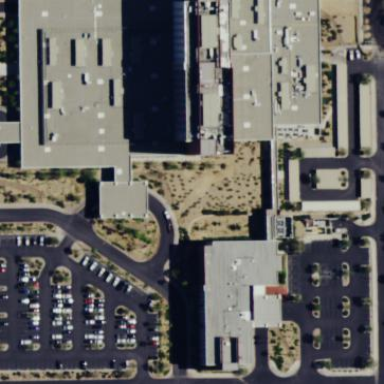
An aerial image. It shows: Healthcare facility identified as hospital.